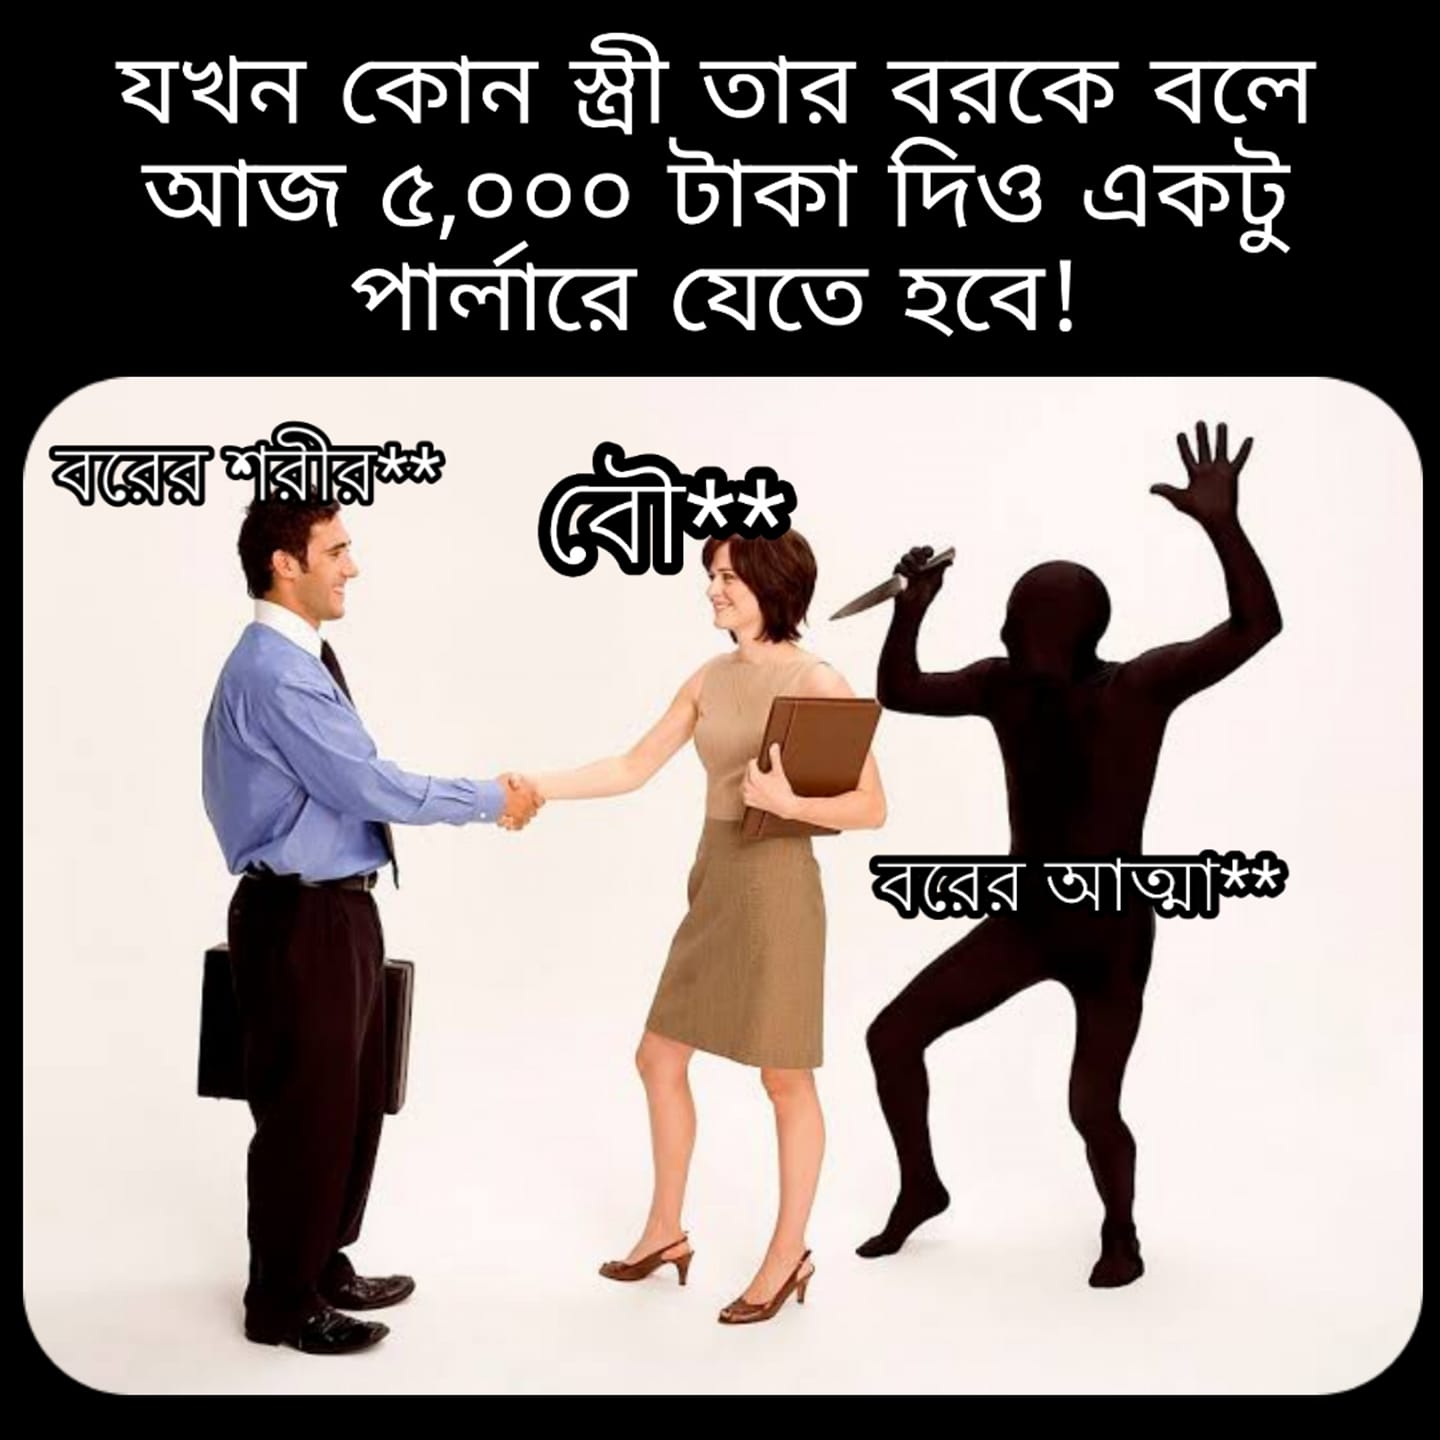
Caption: যখন কোন স্ত্রী তার বরকে বলে আজ ৫,০০০ টাকা দিও একটু পার্লারে যেতে হবে !  বরের শরীর**  বৌ**  বরের আত্না**
Label: hate